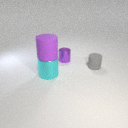
large purple rubber cylinder above large cyan metal cylinder